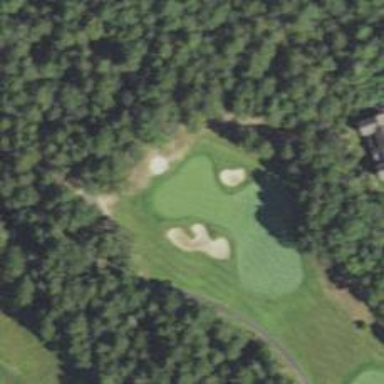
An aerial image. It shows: Golf hole.